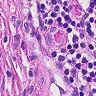
Metastatic tissue present: no